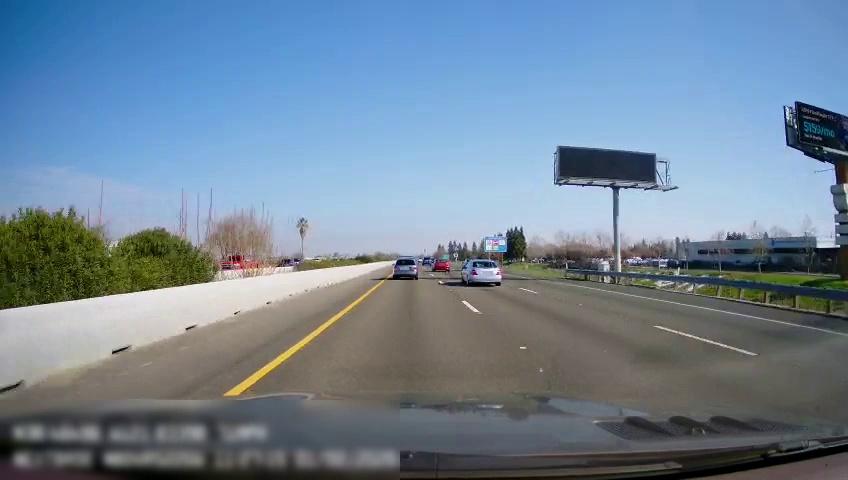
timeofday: Day
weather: Sunny
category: Drivable Space
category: Vehicles | Truck
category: Vehicles | Car
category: Vehicles | Car
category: Vehicles | SUV
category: Vehicles | Car
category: Vehicles | Car
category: Vehicles | SUV
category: Lanes | Current Lane
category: Lanes | Current Lane
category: Lanes | Alternate Lane
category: Lanes | Alternate Lane